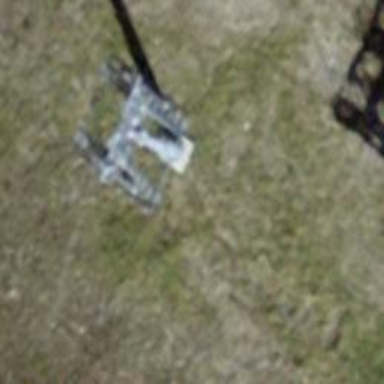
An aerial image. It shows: Pylon for aerialway.